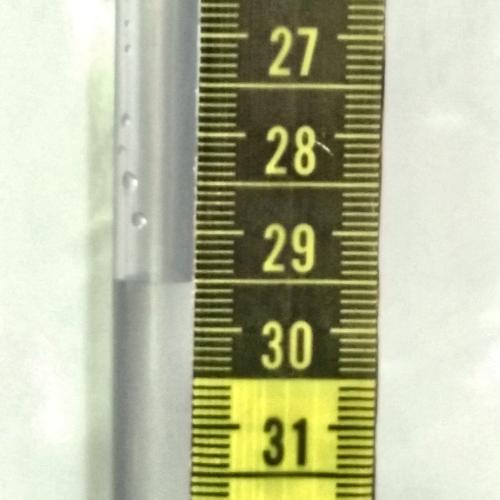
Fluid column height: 29.5 cm